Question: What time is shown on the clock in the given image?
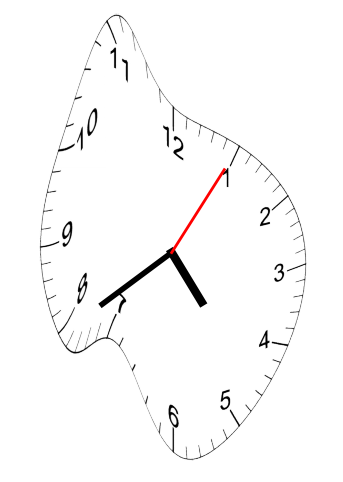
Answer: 04:39:05